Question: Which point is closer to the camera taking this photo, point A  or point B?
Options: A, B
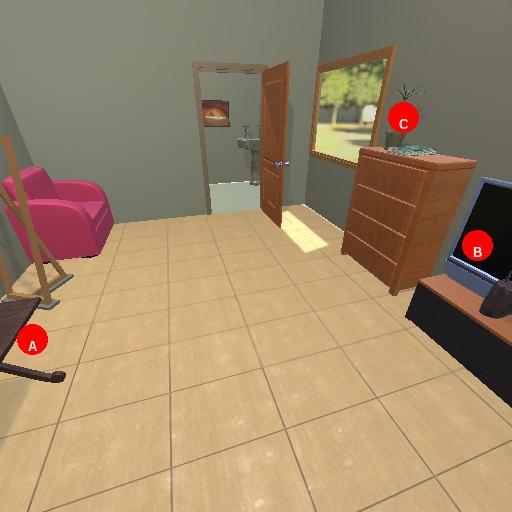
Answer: A